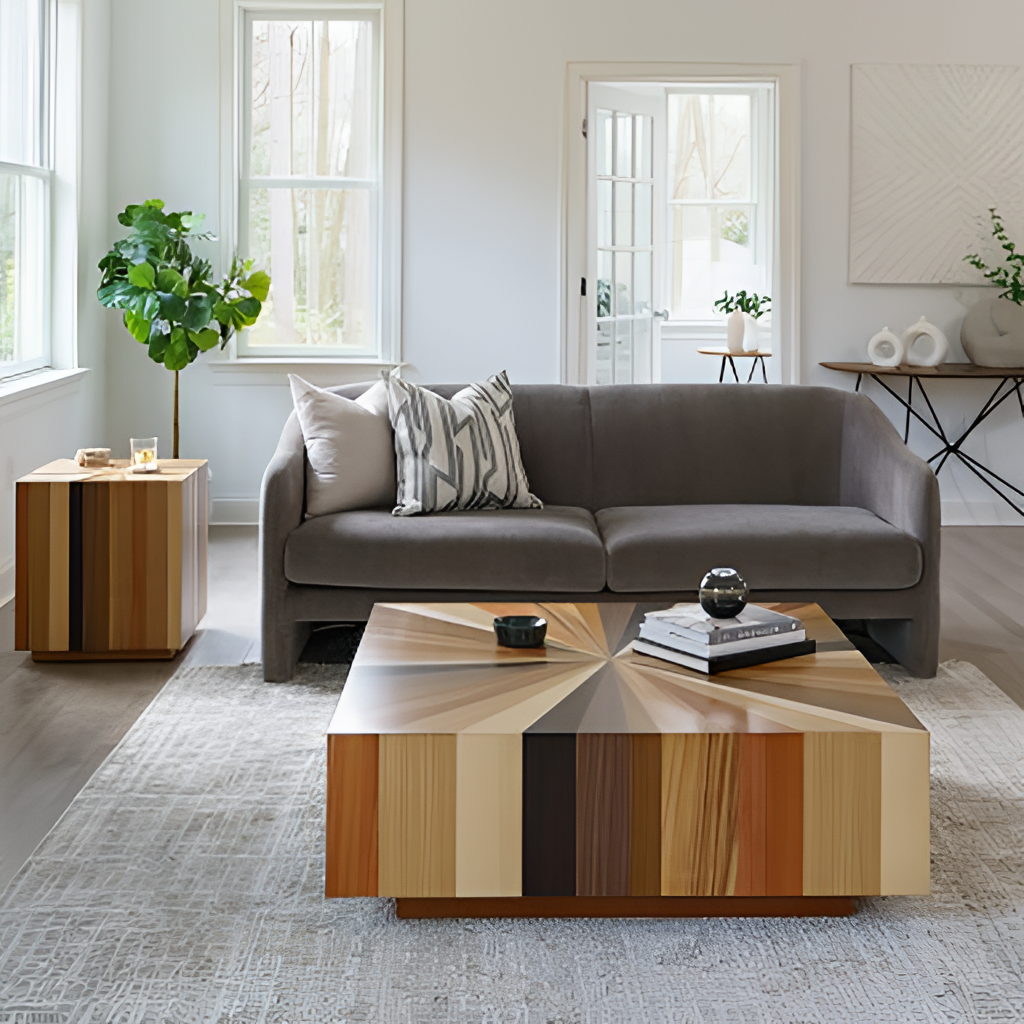
living room, gray fabric sofa, paint wallpaper, with solid pattern, contemporary, gray wood flooring, with plank pattern